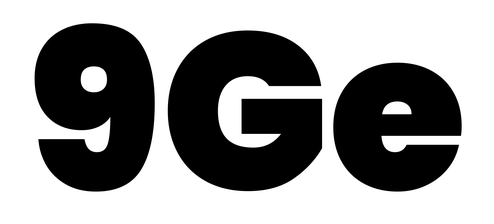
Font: Poppins-Black